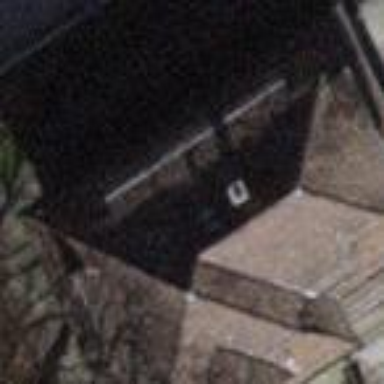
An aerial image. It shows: Hipped roof on apartment building.